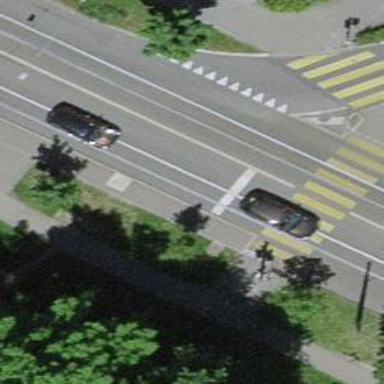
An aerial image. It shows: Bus stop with designated public transport stop position.